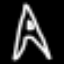
Label: The Eiffel Tower